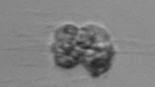
Label: Leptocylindrus_mediterraneus